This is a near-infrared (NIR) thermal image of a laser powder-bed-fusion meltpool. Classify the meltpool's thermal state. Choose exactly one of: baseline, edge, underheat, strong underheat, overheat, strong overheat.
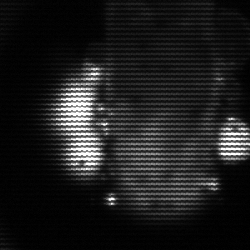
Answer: strong underheat